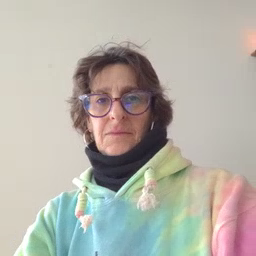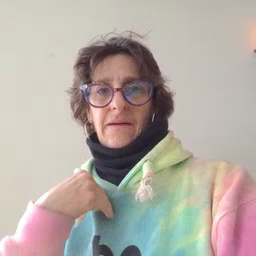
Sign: give